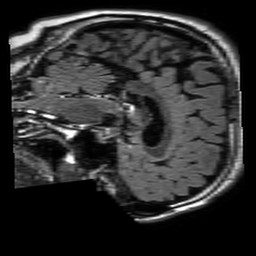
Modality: FLAIR
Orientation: sagittal
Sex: male
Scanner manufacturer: philips
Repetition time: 11 s
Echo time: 0.125 s